Interaction volume radius: 10 \u00c5
Interaction volume height: 30 \u00c5
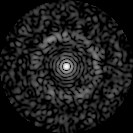
Disorder parameter: 0.838